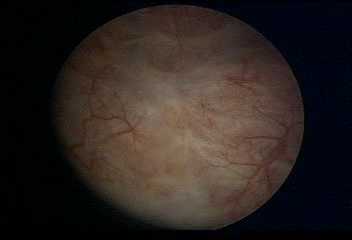
Modality: WLC
Class: Normal mucosa
Bladder cancer association: No